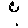
Label: smiley face